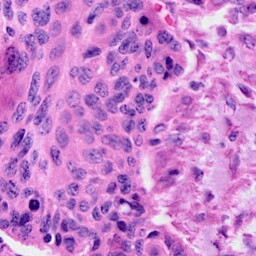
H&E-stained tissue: Cervix